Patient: sex M, age 36
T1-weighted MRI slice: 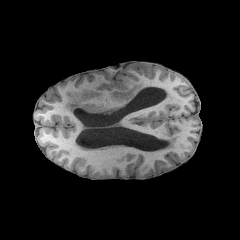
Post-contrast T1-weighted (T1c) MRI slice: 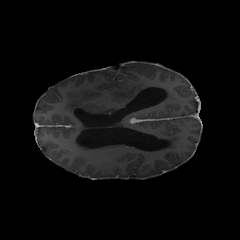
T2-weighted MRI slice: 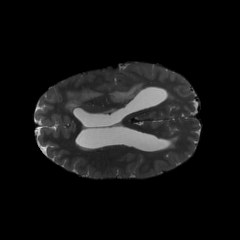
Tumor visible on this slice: yes
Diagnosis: Astrocytoma, IDH-mutant
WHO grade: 4